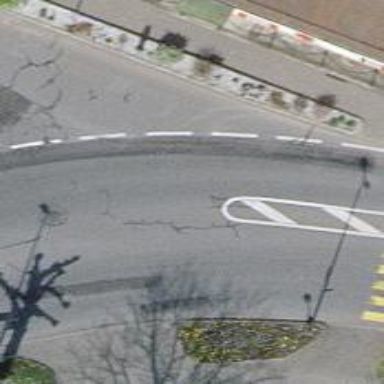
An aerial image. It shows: Secondary road with asphalt surface and sidewalks on both sides.